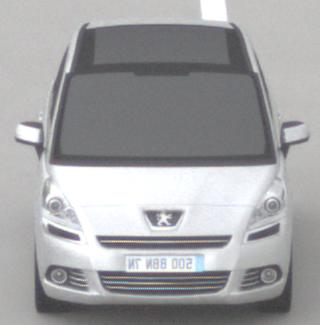
Make: Peugeot
Model: 5008 120 VTi
Detailed model: 5008 (I) Van
Model produced from: 2009/10
Model produced until: 2011/07
Doors: 5
Color: white
Road condition: dry road
Daytime: midday
Contrast: low contrast